Question: I have imported a simple csv into a pandas dataframe in Python:
'''
spreadie = pd.read_excel("myspreadie.xlsx")
myvalues = spreadie[['Key','Value']]
'''

The picture above shows what it looks like. So every has an associated . I want to plot a histogram for each set of Values for a given Key. So if Key can take a value from 1 to 50 (say), I will have 50 different histograms. Is there a smart way of doing this? Any help gratefully appreciated. (note, in the picture above SP = Key and SSP = Value)
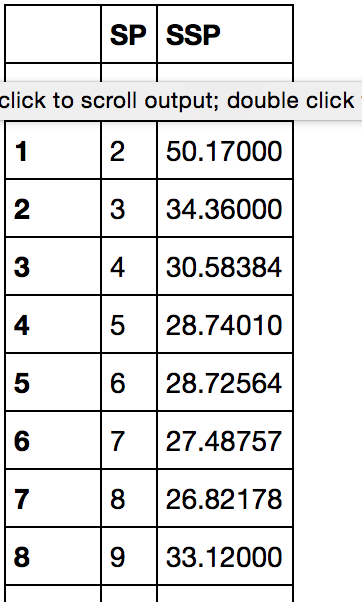
Answer: If I'm not mistaken you want something like this:
'''
df['Value'].hist(by=df['Key'])
'''
Although I'm not sure that with 50 it will work really good. So maybe toss it into a for loop?
'''
import numpy as np
for group in df['Key'].unique():
np.histogram(df[df['Key']==group]['Value'])
'''